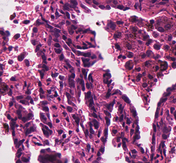
Tumor epithelial tissue: yes
Tumor-associated stroma tissue: yes
Normal tissue: no